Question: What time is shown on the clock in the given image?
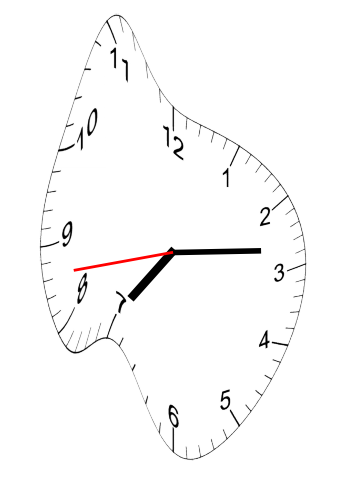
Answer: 07:13:43